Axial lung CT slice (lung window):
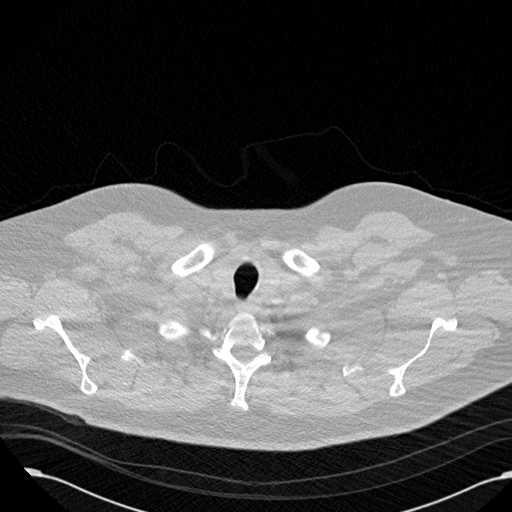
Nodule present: no